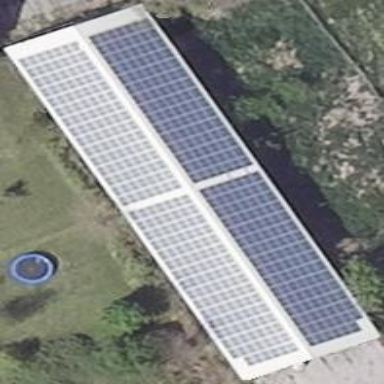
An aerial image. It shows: Building equipped with small solar photovoltaic panel for generating electricity.